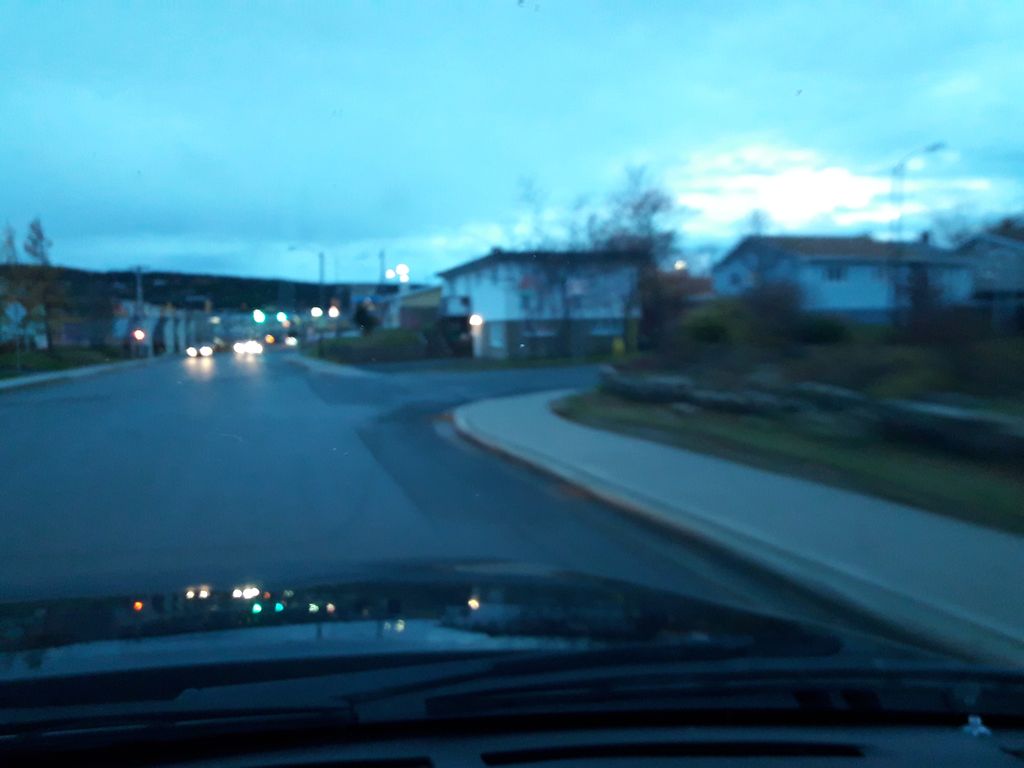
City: st_johns